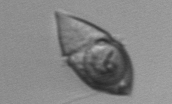
Label: Gyrodinium